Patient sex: M
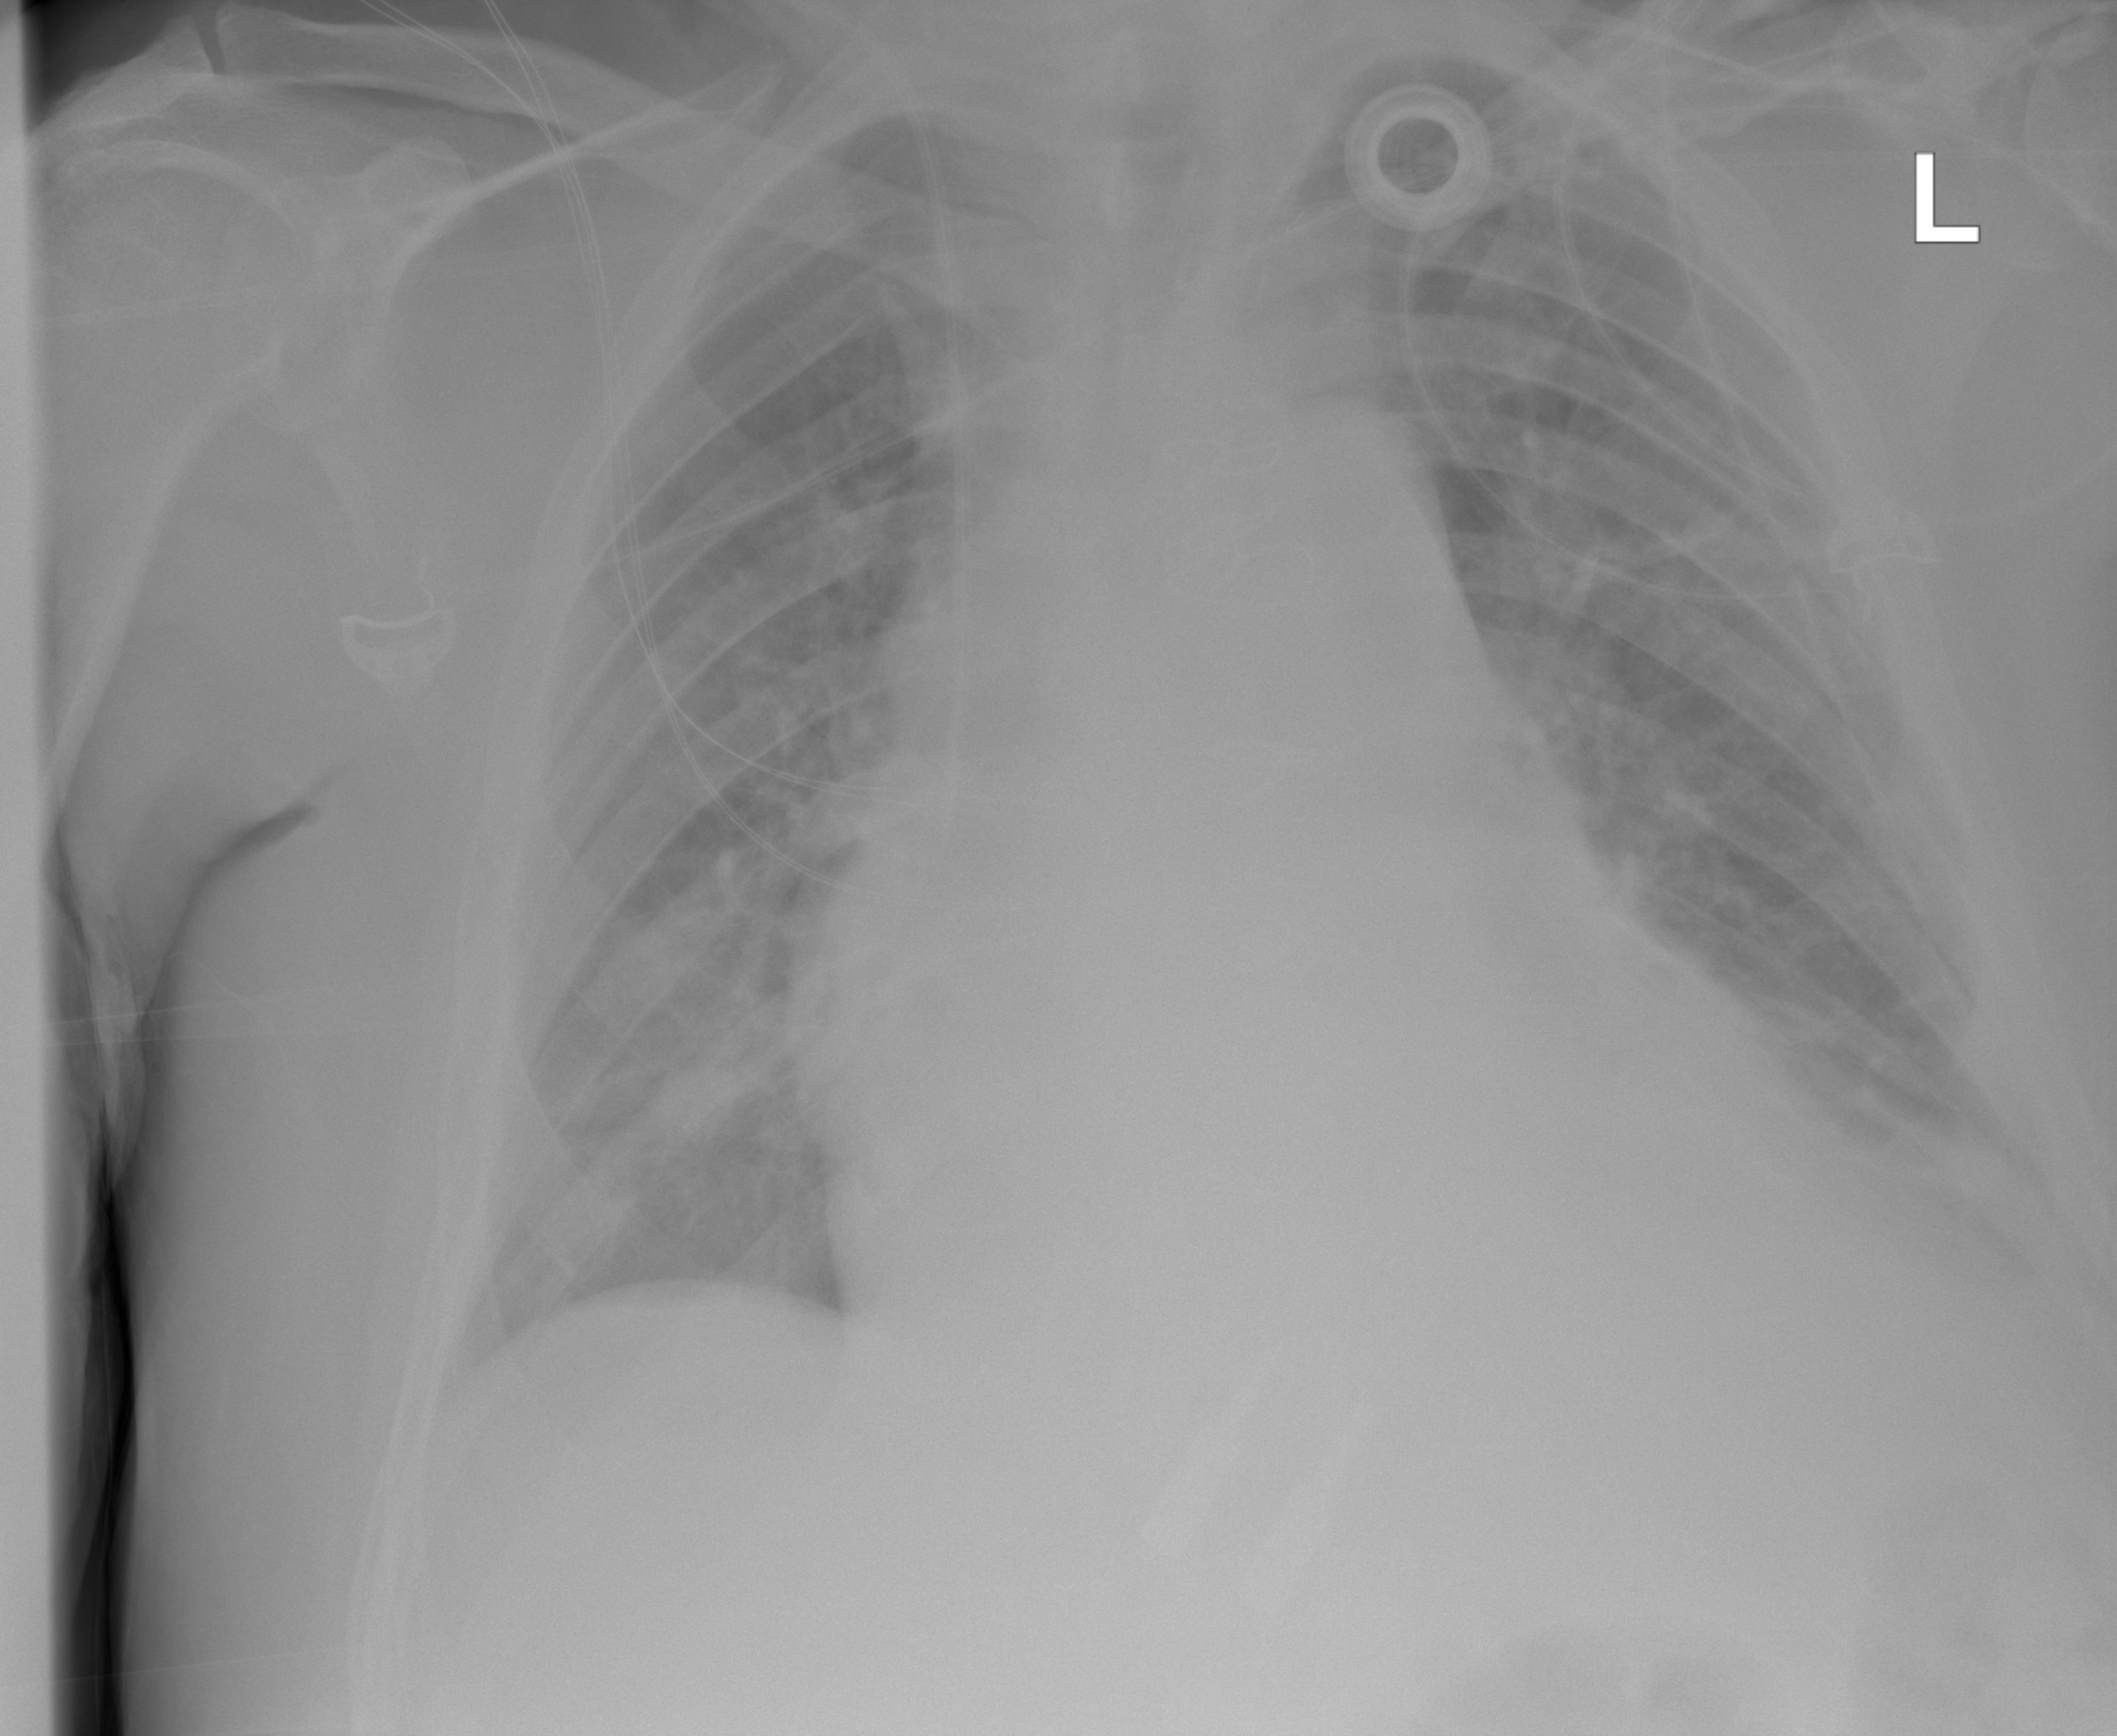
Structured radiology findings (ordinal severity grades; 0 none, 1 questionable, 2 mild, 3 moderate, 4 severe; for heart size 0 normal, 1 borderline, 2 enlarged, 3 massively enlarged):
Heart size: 2
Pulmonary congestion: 2
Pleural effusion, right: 0
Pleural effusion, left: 2
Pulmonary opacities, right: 0
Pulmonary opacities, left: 0
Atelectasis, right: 0
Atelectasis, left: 2